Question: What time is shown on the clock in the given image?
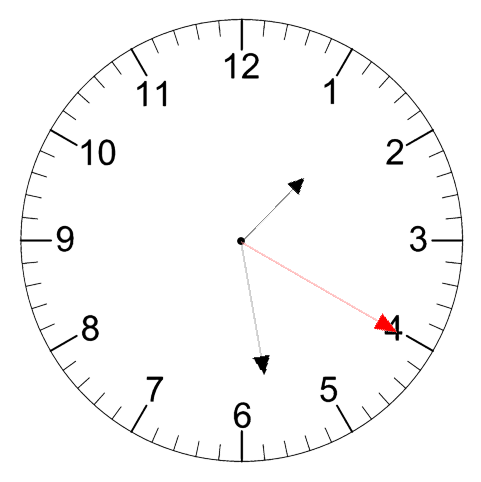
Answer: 01:28:20